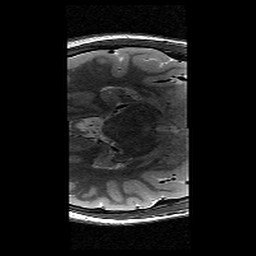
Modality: T2w
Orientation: axial
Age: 14
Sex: female
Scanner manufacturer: siemens
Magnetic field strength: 3 T
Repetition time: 9.23 s
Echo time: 0.067 s